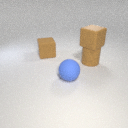
large blue rubber sphere to the right of large brown rubber cube